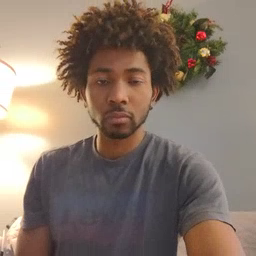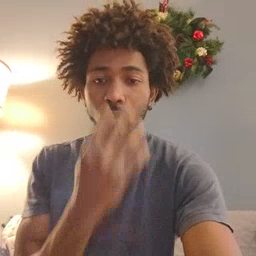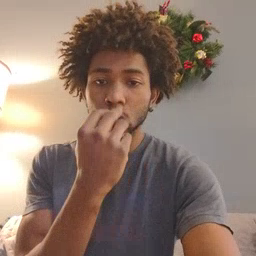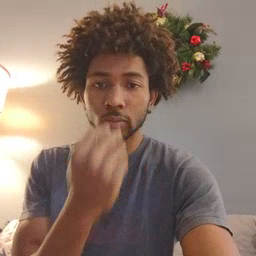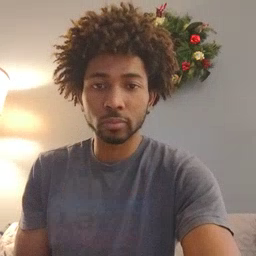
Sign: wolf